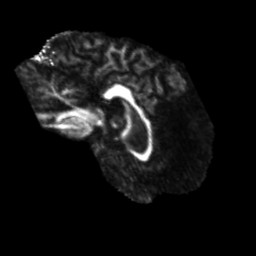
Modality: FA
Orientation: sagittal
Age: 49
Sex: male
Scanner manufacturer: siemens
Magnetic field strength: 3 T
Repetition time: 5.25 s
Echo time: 0.08 s